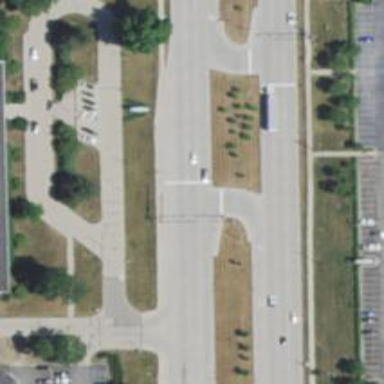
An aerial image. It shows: Primary link highway with separate sidewalk.